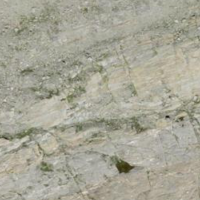
EUNIS habitat code: 48
Species observed at this site:
Geum reptans